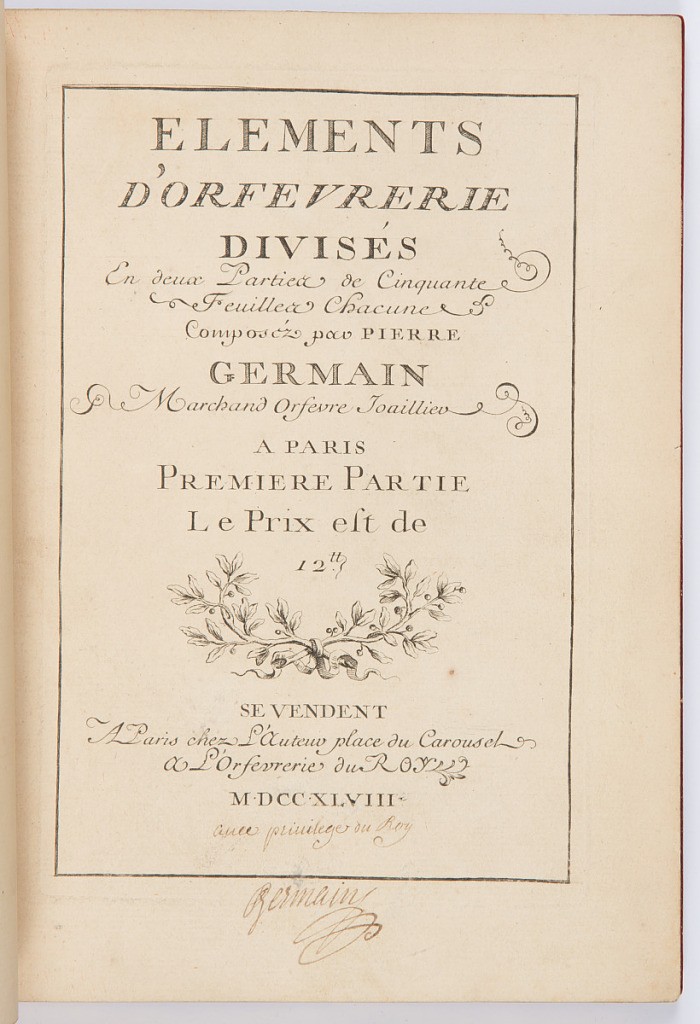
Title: Title Page
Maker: Pierre Germain, French, 1703 - 1783
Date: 1748
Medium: Etching on laid paper
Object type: Album
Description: Title page, introduction, and table of contents for two series of prints (50 sheets each) of designs for metalwork by Pierre Germain. Part one consists of liturgical objects; part two, secular works.